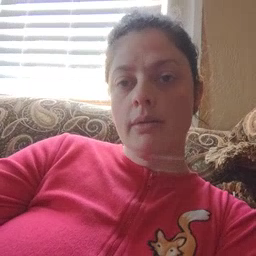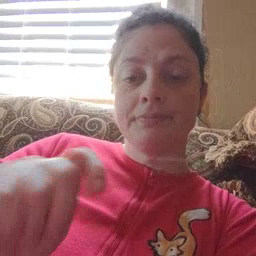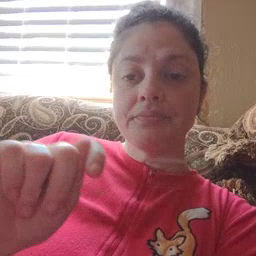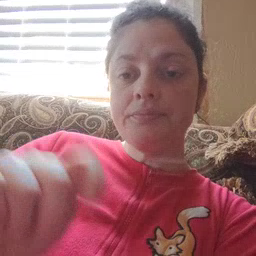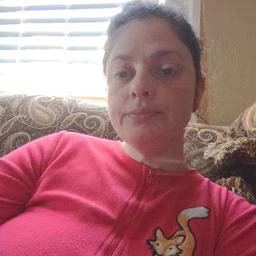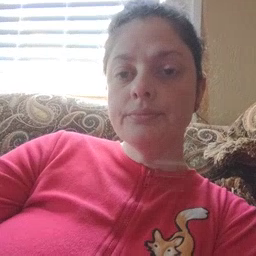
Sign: potty